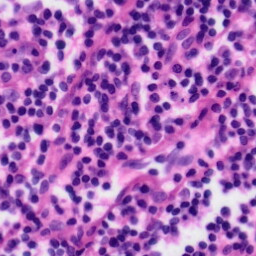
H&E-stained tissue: Tonsil